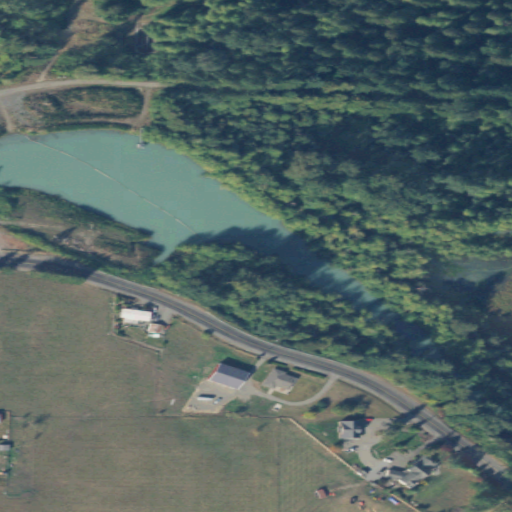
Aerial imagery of depression(s) in Washington named Dingle Basin containing mixed forest, low intensity development, pasture, open water, open development, deciduous forest, medium intensity development, high intensity development, evergreen forest, woody wetlands, shrub, and herbaceous wetlands